Field crop: maize
Growth stage: 2
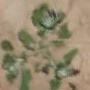
Species: chenopodium